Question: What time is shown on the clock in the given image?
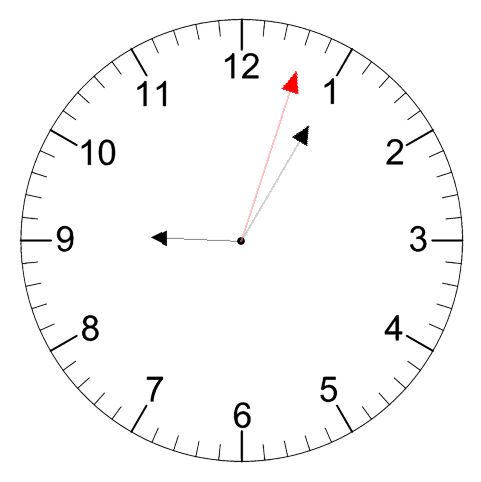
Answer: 09:05:03